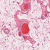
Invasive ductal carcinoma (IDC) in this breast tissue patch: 0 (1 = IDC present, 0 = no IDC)